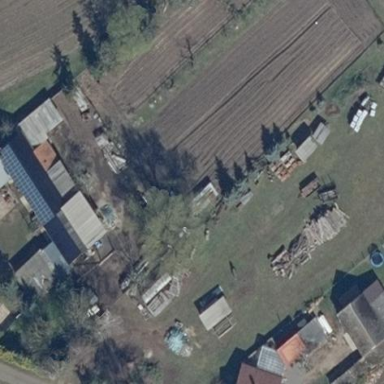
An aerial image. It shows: Farmyard area.